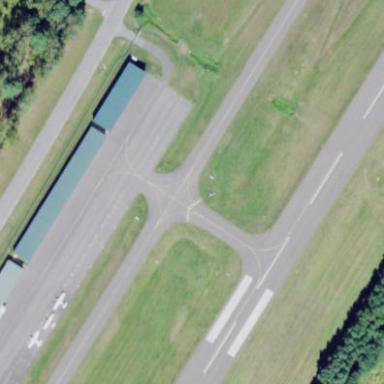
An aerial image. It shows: Apron at the airport.